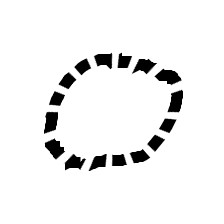
Shape: circle